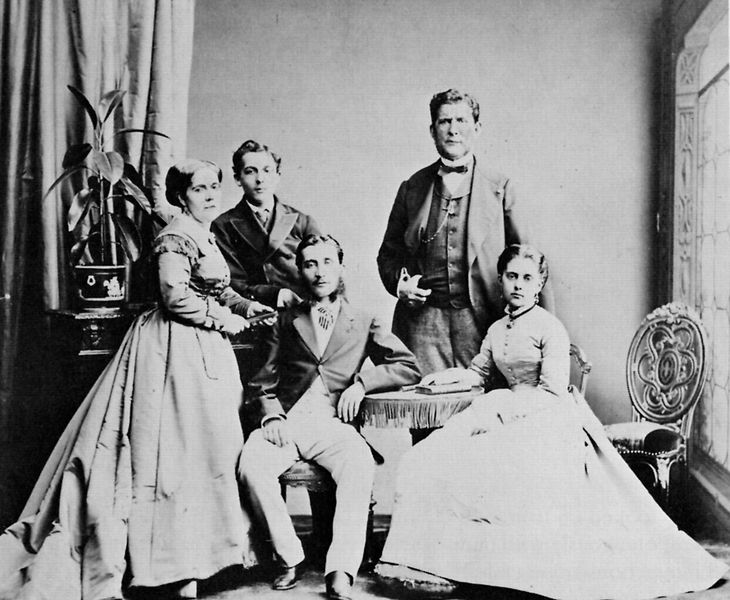
Titel: Porträt der Familien Ulrich und Lima
Künstler: Andrè Adolphe Eugené Disdéri
Standort: Paris
Institution: Bibliothèque Nationale.
Schlagwörter: blätter, dunkel, gruppe, hand, kopf, mann, weiß, frauen, menschen, mädchen, sitzen, blume, brust, fenster, finger, frau, frisur, grau, haar, hell, holz, kleid, kleider, köpfe, licht, männer, ohrring, raum, schmuck, schwarz, stuhl, stühle, szene, tisch, tische, zimmer, blick, blüte, blüten, tuch, fächer, ornament, rock, teppich, alt, anzug, anzüge, bart, bärte, gesichter, hemd, hose, jacke, schnurrbart, wand, arm, arme, augen, barock, bluse, gesicht, kleidung, kragen, mensch, stehen, vollbart, bildnis, fünf, hände, innenraum, möbel, portrait, porträt, schauen, tischdecke, vorhang, stamm, boden, auge, fransen, haare, interieur, reich, sessel, sitzend, stehend, stoff, stoffe, tücher, adel, drei, eltern, familie, familienbildnis, familienporträt, innen, kind, mutter, paar, personen, tochter, vater, blatt, person, pflanze, knopf, kontrast, locke, locken, schulter, schultern, kinder, beine, blumentopf, schürze, topf, bein, brüste, kommode, schrank, lehne, zwei, schuhe, hosen, blusen, hemden, kette, mauer, inszenierung, frack, polster, krawatte, ernst, ornamente, uhr, um 1900, robe, schublade, zimmerpflanze, edel, junge, rüsche, rüschen, knöpfe, fliege, jackett, kinnbart, revers, weste, geschwister, foto, fotografie, photographie, wände, pärchen, buch, schwarz-weiss, jacken, ketten, bürgertum, posieren, scherpe, schuh, tischplatte, photo, uhrenkette, topfblume, ehepaar, topfpflanze, armband, mauern, bürgerlich, repräsentation, generationen, taschenuhr, schränkchen, brüder, teuer, erinnerung, fotographie, aufnahme, sohn, söhne, bruder, gründerzeit, ren, historisch, studio, arma, generation, paare, brockat, dokumentation, sitzung, sitzens, hochzeitskleid, patriarch, fotograf, überbelichtet, kamera, familienfoto, requisite, stilmöbel, stuhl tisch, blickens, ehepaare, es hängt, familenbild, nge, radio, un immer will er weitermachen, wieso wird blockier, womit weitermachen, gummibaum, 2 frauen, schcwester, verwandschaft, topfplanze, tiof, vorghang, pflänze, 3 herren, anzuhg